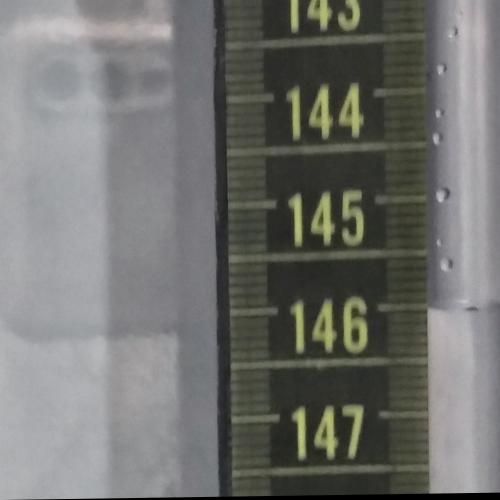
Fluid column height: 146.0 cm